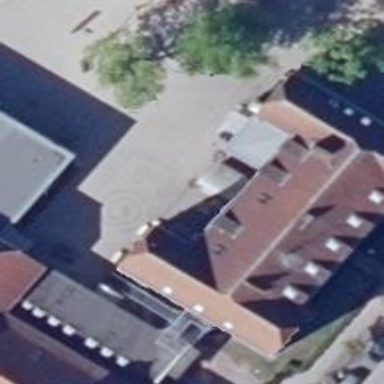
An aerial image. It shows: School building.